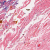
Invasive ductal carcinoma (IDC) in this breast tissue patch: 0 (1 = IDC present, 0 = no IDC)